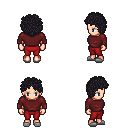
a pixel art fantasy rpg character, female body template, human, light skin, maroon long-sleeve shirt, red pants, raven curly afro hairstyle, white slippers, four views (front, back, left, right), 2x2 character sprite sheet, small pixel art, hard edges, no anti-aliasing